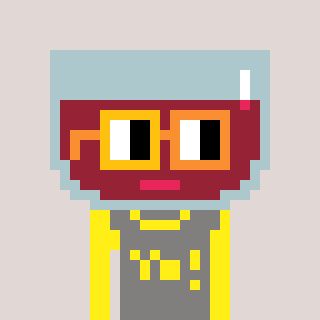
a pixel art character with square yellow and orange glasses, a wine-shaped head and a bluegrey-colored body on a warm background